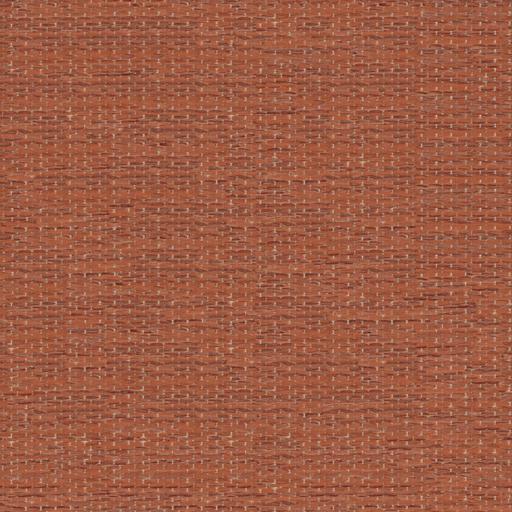
Tags: carpet fabric red